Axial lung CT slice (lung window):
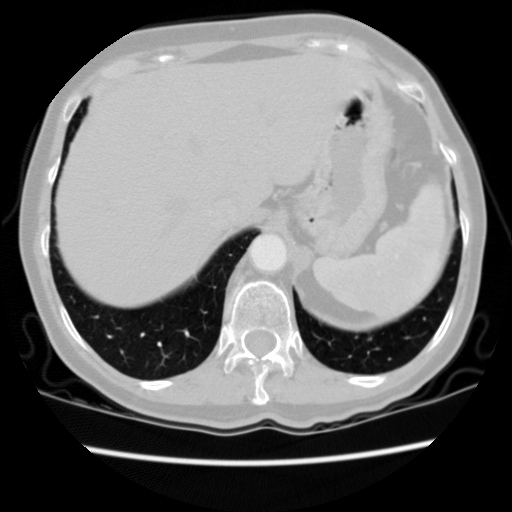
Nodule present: no